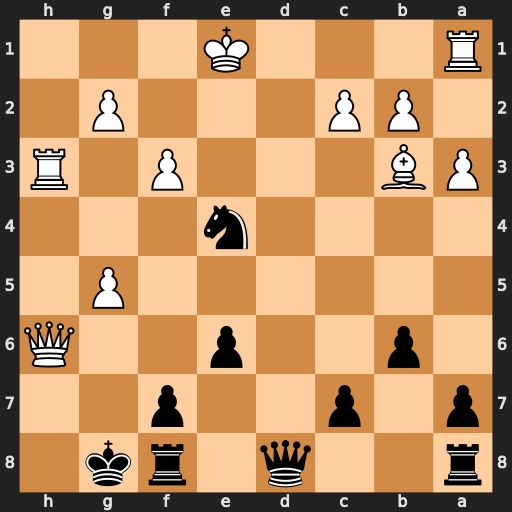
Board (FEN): r2q1rk1/p1p2p2/1p2p2Q/6P1/4n3/PB3P1R/1PP3P1/R3K3
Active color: b
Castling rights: Q
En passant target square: -
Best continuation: Qd2+ Kf1 Qf2#